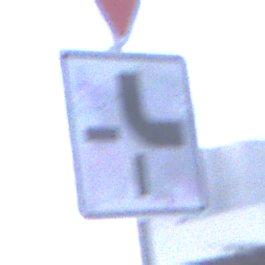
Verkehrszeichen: VerlaufVorfahrtsstrasse4
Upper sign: VorfahrtGewaehren
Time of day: SunriseSunset
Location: Outdoor (Suburban)
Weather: PartlyCloudy
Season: NotSpecified
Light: Natural